Aerial crown-view tile of a tropical tree (Barro Colorado Island, Panama), acquired 20250512:
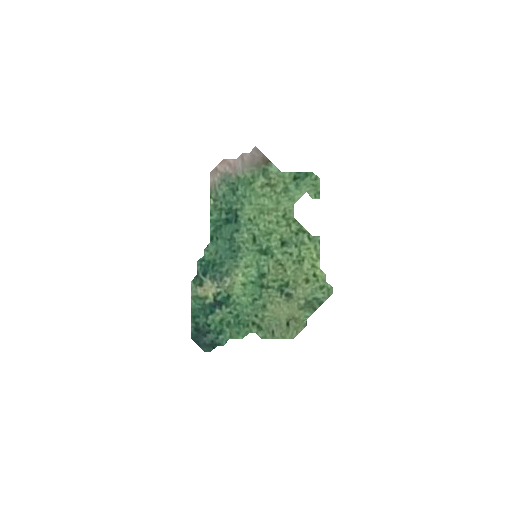
Species: Tachigali panamensis
GBIF accepted scientific name: Tachigali panamensis
Crown area: 28.509 m²